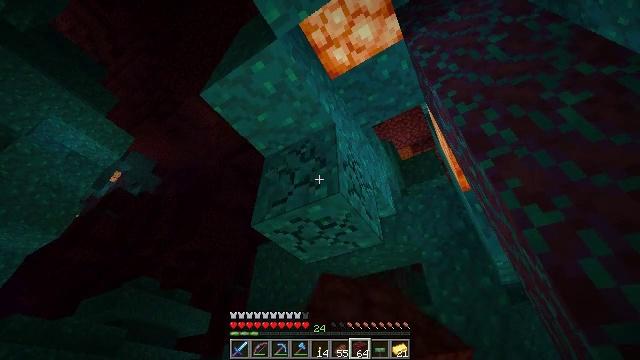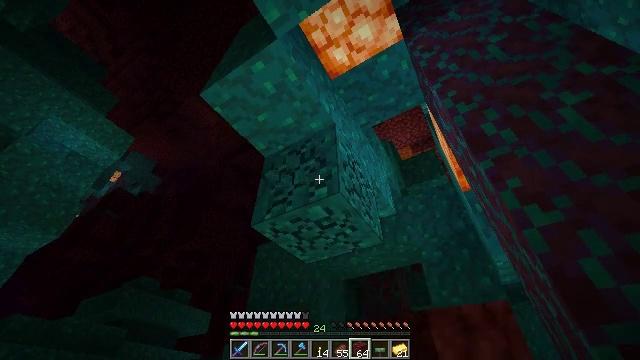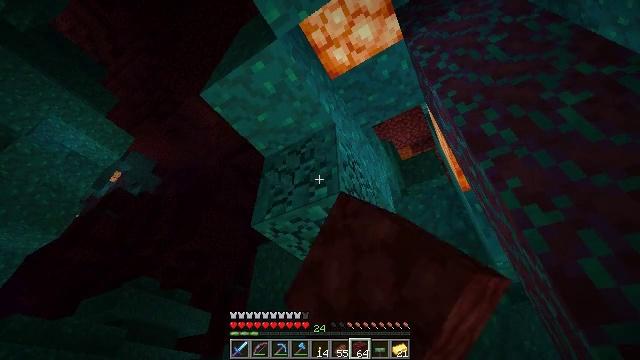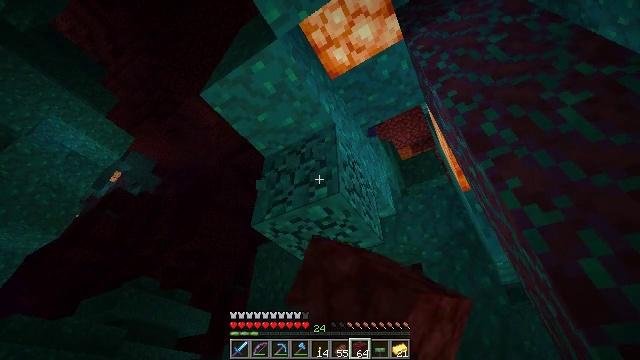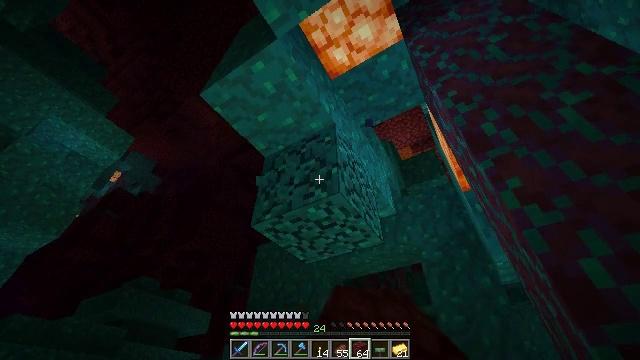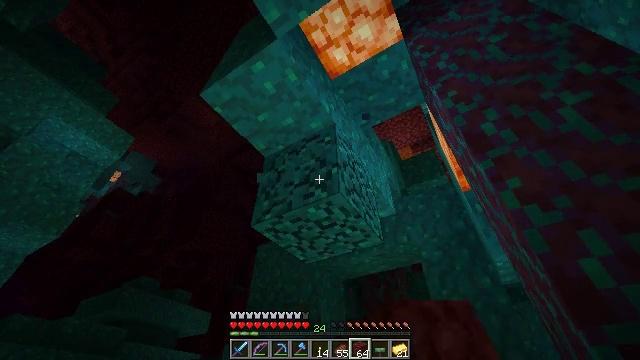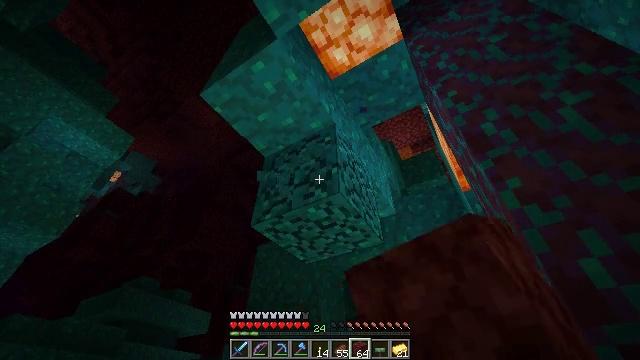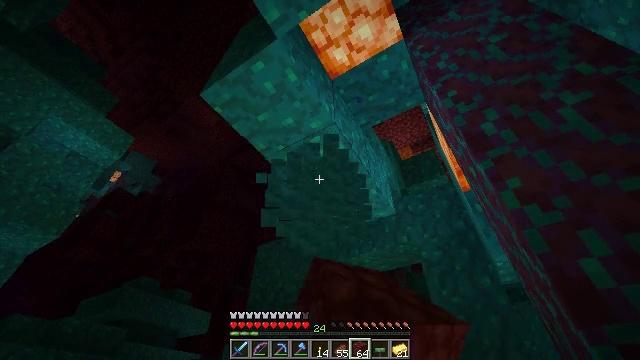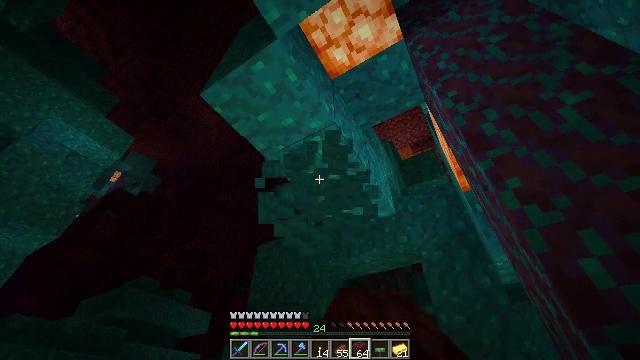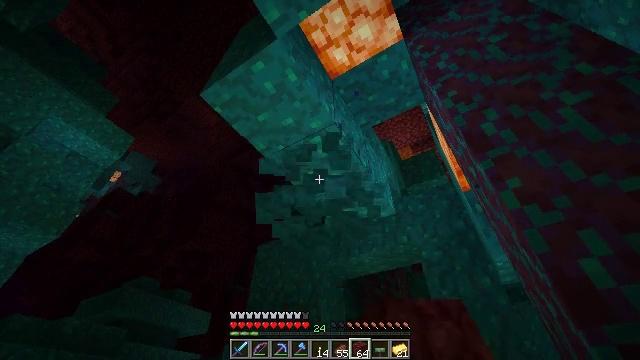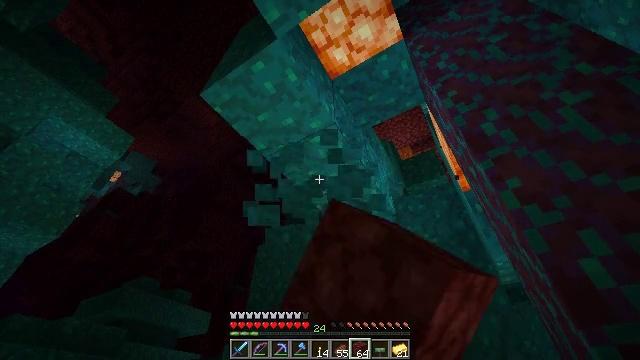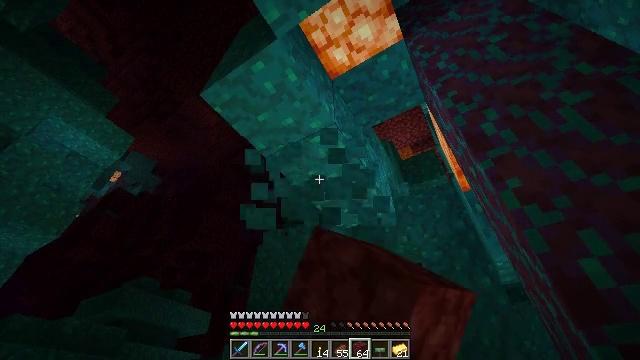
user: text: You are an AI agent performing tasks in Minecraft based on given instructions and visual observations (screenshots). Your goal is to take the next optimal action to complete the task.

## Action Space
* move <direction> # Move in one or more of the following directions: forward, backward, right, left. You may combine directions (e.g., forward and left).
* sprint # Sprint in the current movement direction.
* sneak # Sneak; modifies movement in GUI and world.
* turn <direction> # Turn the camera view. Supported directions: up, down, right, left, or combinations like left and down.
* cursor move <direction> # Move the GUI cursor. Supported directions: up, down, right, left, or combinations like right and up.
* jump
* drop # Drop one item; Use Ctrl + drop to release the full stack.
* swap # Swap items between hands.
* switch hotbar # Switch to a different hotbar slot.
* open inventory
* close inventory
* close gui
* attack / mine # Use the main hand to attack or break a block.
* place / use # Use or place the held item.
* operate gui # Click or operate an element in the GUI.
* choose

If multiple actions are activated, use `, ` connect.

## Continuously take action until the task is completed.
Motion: motion action
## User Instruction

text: Break the warped wart block.
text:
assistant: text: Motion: attack / mine
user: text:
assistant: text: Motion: attack / mine
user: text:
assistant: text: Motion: attack / mine
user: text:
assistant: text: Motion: attack / mine
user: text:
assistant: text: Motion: attack / mine
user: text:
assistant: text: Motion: attack / mine
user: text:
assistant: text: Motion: attack / mine
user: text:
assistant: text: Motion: attack / mine
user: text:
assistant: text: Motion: attack / mine
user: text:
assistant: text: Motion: attack / mine
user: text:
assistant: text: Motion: attack / mine
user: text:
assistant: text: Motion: attack / mine